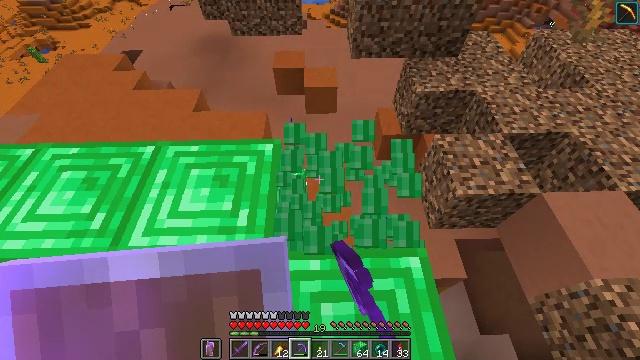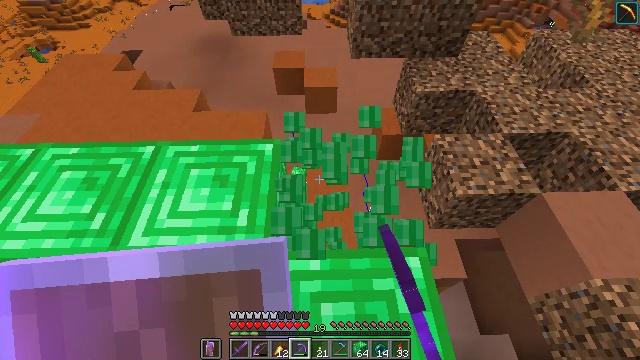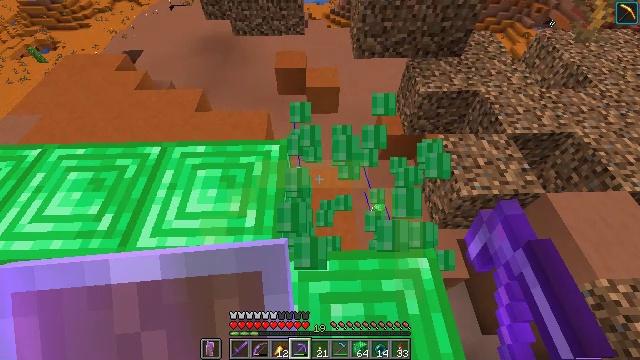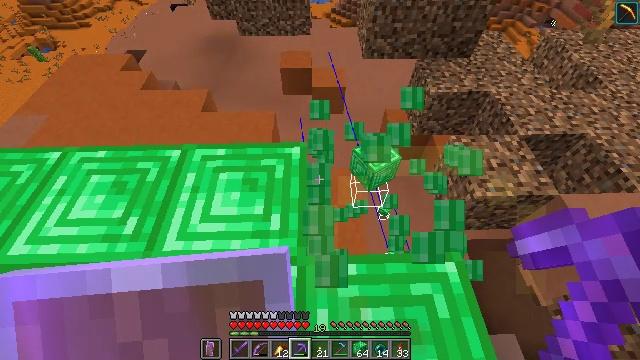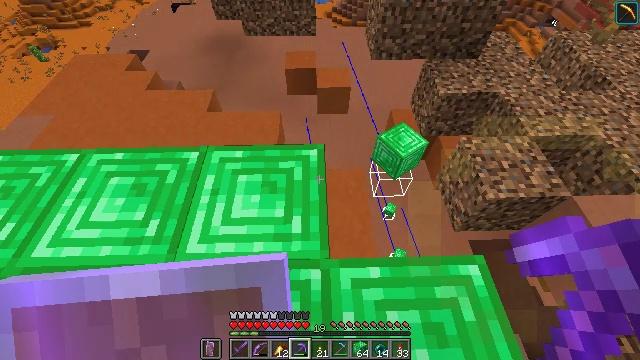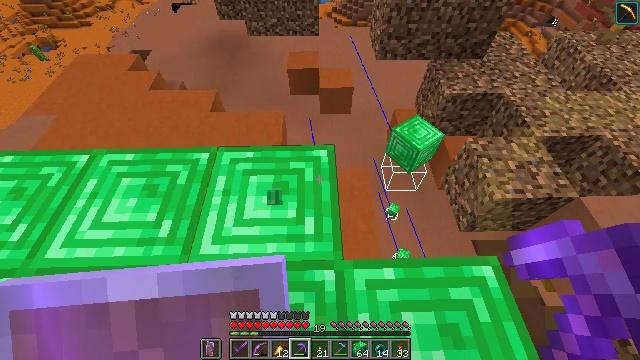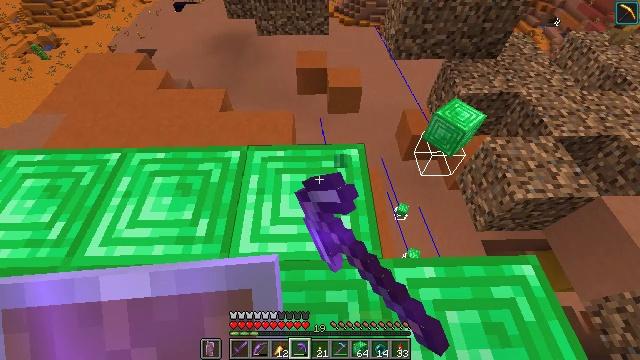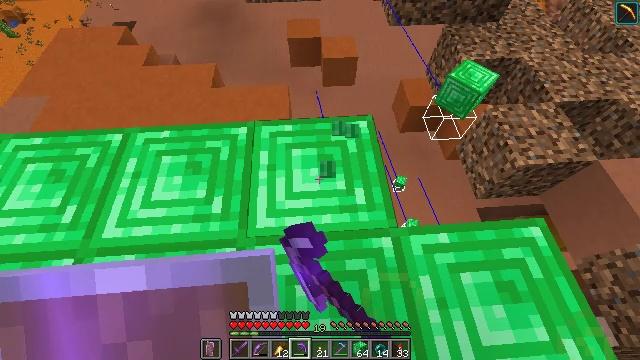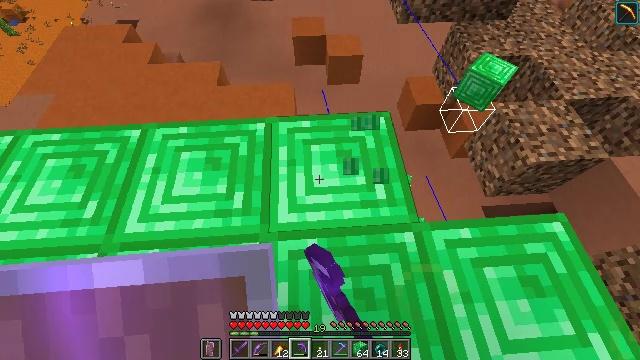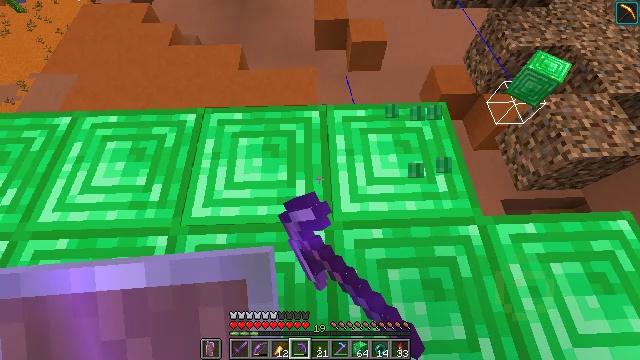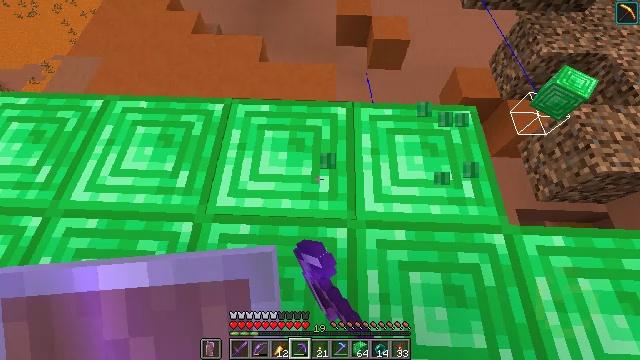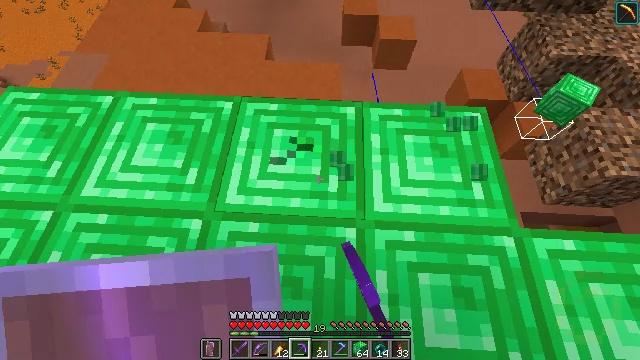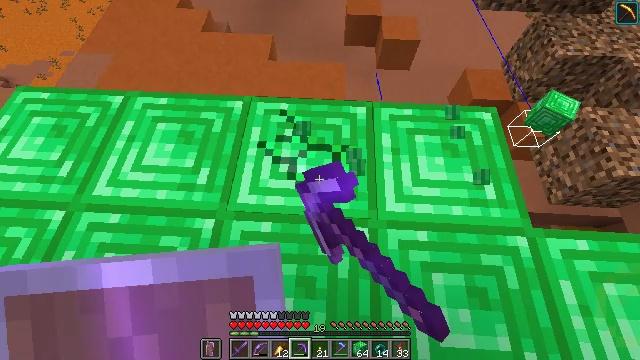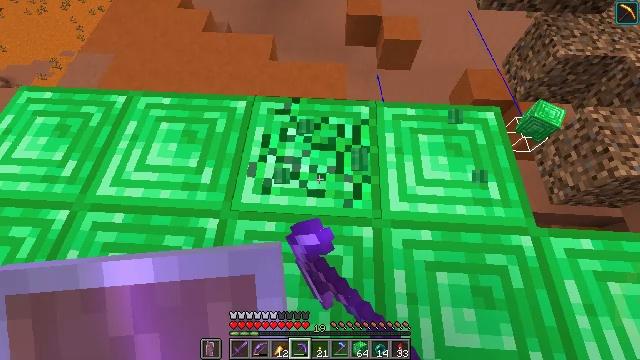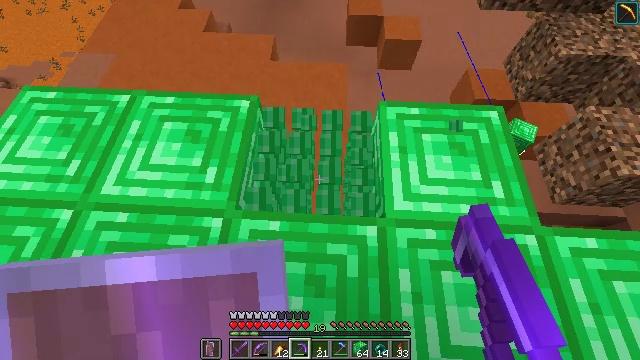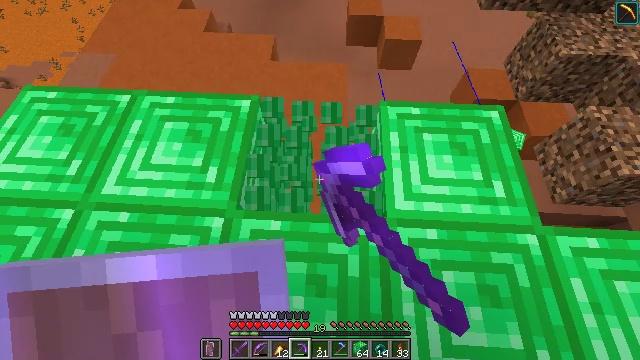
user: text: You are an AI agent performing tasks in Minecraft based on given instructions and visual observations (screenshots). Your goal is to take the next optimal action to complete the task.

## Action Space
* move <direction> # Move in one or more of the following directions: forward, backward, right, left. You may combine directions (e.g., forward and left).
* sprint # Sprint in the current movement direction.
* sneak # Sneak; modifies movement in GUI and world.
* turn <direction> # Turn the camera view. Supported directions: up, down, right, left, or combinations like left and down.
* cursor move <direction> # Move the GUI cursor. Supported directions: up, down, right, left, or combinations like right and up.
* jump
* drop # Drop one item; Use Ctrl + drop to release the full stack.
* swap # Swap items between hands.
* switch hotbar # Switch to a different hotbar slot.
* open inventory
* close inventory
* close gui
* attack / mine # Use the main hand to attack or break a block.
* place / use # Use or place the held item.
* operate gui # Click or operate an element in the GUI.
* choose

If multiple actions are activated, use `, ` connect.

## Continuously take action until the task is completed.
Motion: motion action
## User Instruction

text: Attack the emerald block with a tool.
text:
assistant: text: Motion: attack / mine
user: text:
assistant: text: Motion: move left, attack / mine
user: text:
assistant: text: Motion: move left, attack / mine
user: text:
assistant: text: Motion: move left, attack / mine
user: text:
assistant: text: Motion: move left, attack / mine
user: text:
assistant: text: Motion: move left, attack / mine
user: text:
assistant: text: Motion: move left, turn right and down, attack / mine
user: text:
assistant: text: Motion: move left, attack / mine
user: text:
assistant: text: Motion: move left, turn left and down, attack / mine
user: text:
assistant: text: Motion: turn left, attack / mine
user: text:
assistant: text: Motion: turn left, attack / mine
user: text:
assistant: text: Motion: attack / mine
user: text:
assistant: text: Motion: attack / mine
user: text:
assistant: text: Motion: attack / mine
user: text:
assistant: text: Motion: attack / mine
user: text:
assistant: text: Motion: turn right, attack / mine
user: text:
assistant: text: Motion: turn right, attack / mine
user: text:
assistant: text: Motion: turn right, attack / mine
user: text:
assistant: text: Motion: turn right, attack / mine
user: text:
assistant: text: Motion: attack / mine
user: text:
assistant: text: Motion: move right, attack / mine
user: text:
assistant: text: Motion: move right, attack / mine
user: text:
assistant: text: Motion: move right, attack / mine
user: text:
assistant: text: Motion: move right, attack / mine
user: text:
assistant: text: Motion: move right, attack / mine
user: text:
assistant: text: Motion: turn left, attack / mine
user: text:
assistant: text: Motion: turn left, attack / mine
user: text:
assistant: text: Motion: turn left, attack / mine
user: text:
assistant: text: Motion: attack / mine
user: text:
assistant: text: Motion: attack / mine